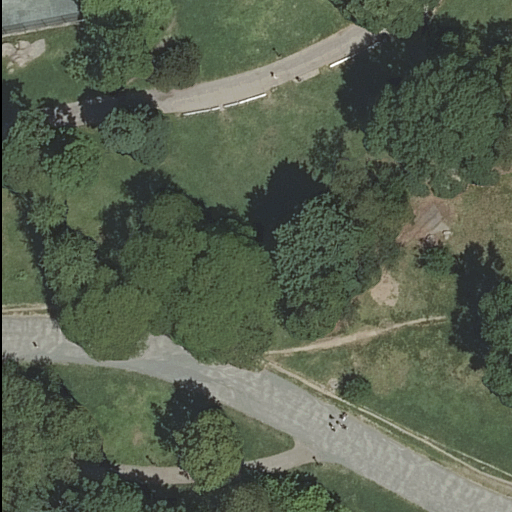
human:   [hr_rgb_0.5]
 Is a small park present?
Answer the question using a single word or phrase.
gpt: no

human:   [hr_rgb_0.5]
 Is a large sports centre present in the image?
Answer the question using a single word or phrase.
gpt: yes

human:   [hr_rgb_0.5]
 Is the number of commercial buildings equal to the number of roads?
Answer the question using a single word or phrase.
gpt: no

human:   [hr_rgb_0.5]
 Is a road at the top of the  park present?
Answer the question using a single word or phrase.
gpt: yes

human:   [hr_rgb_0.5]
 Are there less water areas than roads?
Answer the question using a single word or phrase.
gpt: yes

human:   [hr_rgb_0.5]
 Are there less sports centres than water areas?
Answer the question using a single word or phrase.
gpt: no

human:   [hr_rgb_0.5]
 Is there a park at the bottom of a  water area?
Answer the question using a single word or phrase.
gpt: no

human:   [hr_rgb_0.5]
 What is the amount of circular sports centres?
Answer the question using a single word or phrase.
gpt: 0

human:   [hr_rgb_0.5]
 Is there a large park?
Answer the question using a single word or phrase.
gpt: yes

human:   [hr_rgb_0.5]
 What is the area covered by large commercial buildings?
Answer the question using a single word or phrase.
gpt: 0m2

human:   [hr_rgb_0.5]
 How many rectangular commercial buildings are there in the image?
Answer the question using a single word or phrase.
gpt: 0

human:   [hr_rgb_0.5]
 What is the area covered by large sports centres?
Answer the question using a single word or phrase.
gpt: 1927m2

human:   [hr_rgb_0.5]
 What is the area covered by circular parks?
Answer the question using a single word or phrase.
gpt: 0m2

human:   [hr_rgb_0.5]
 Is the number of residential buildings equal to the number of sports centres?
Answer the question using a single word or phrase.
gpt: no

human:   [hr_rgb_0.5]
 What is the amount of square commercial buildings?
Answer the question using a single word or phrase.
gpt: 0

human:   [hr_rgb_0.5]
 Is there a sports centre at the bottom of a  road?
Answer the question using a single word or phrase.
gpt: no

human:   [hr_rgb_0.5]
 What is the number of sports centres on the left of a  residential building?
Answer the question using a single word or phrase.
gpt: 0

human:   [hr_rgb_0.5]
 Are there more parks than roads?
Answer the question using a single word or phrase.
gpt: no

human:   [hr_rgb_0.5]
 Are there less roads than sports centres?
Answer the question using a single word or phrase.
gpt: no

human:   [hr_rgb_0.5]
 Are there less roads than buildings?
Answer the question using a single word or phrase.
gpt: no

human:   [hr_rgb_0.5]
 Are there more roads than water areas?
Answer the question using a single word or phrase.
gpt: yes

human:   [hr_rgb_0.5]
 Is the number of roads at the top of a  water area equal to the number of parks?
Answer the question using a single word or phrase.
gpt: no

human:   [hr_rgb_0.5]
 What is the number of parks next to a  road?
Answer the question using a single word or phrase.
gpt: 1

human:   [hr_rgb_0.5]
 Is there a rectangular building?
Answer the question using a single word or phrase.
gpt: no

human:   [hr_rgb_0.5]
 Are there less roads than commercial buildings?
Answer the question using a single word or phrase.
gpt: no

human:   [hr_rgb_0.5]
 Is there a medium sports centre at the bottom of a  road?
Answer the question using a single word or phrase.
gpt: no

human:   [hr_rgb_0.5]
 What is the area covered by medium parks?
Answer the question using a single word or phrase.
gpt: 0m2

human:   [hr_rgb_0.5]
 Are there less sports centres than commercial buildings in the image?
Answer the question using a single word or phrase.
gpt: no

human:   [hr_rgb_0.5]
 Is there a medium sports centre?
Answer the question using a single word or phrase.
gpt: no

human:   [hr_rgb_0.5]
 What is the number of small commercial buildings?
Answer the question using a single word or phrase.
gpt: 0

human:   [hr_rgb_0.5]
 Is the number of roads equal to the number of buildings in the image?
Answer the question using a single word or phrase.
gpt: no

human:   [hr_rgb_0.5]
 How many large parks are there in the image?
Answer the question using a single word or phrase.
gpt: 1

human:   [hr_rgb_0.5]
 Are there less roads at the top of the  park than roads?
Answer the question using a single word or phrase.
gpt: yes

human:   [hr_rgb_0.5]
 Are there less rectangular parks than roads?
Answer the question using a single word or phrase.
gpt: yes

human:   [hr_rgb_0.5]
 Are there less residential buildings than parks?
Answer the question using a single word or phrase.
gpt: yes

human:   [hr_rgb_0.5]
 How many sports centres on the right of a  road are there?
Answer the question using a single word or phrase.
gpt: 0